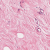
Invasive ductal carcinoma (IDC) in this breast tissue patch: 0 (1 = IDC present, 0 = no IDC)